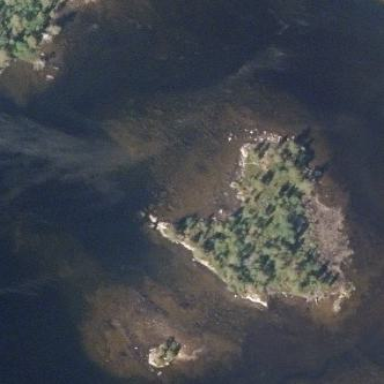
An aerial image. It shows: Islet.